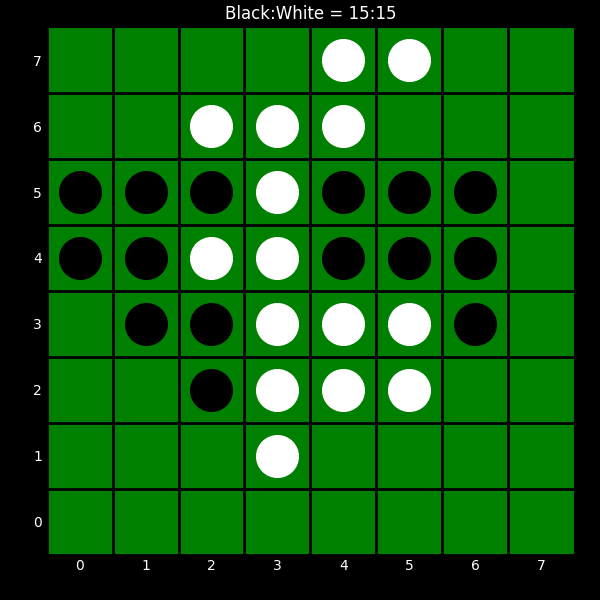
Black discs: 15
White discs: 15